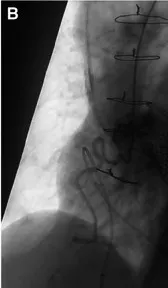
(B,C) Unobstructed coronary ostia with good patency.
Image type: radiology (x_ray)